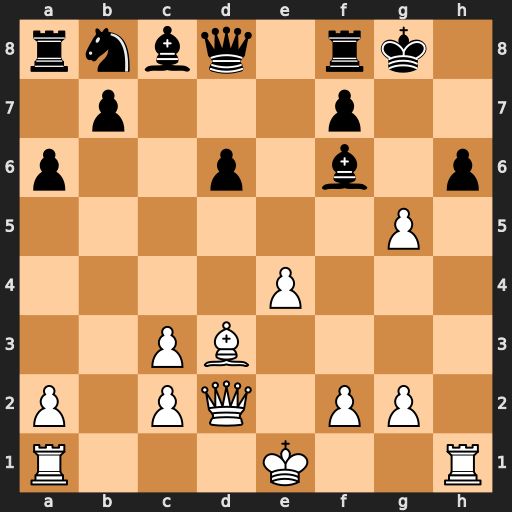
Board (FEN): rnbq1rk1/1p3p2/p2p1b1p/6P1/4P3/2PB4/P1PQ1PP1/R3K2R
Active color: w
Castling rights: KQ
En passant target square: -
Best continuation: gxf6 Qxf6 Rxh6